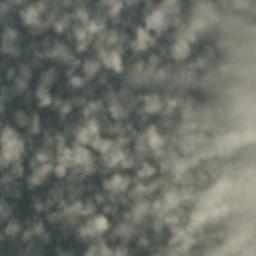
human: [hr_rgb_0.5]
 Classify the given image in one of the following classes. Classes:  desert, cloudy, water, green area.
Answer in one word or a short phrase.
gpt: cloudy